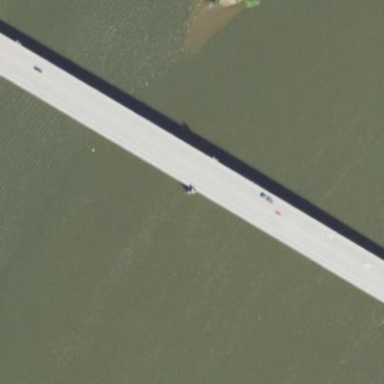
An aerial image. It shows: Man-made bridge.